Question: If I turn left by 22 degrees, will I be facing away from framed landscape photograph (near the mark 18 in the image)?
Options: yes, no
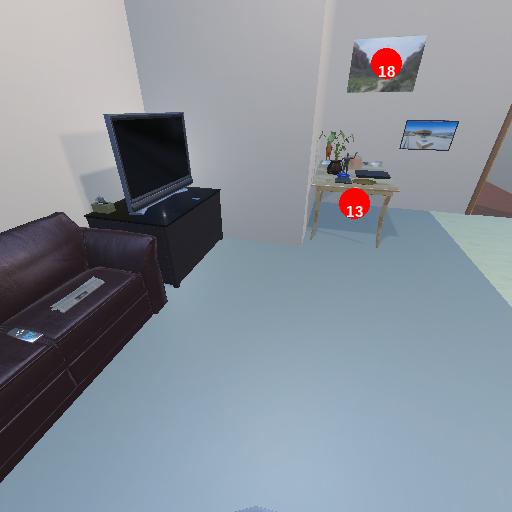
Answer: yes